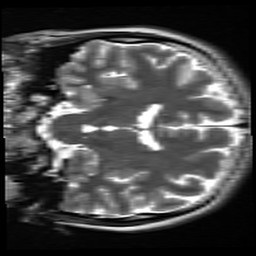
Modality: inplaneT2
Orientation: coronal
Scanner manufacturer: siemens
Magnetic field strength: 3 T
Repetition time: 7.02 s
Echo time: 0.069 s